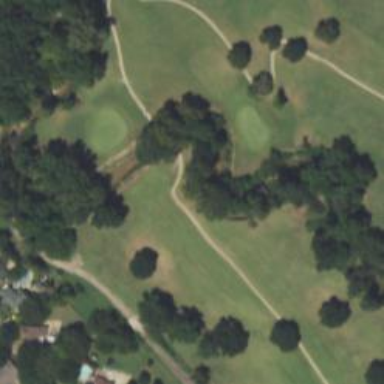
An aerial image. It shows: Grassy fairway on golf course.